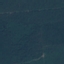
Land use / land cover class: Forest